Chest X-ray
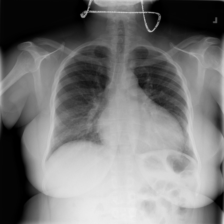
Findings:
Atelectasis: negative
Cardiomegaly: positive
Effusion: negative
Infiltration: negative
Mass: negative
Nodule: negative
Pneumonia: negative
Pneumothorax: negative
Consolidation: negative
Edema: negative
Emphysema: negative
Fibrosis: negative
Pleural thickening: negative
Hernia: negative